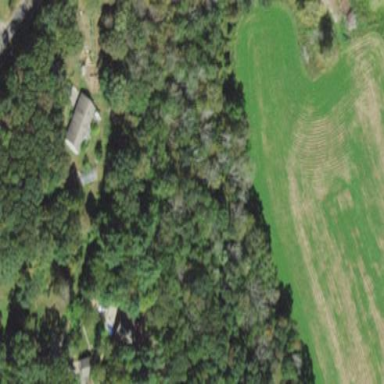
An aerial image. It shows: Nature reserve in woodland area.